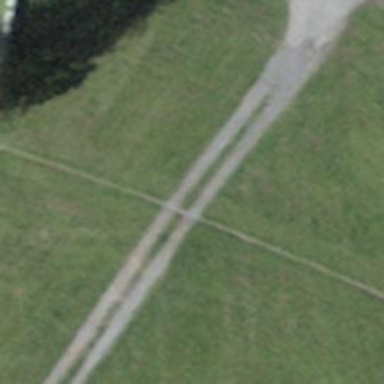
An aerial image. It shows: Path.